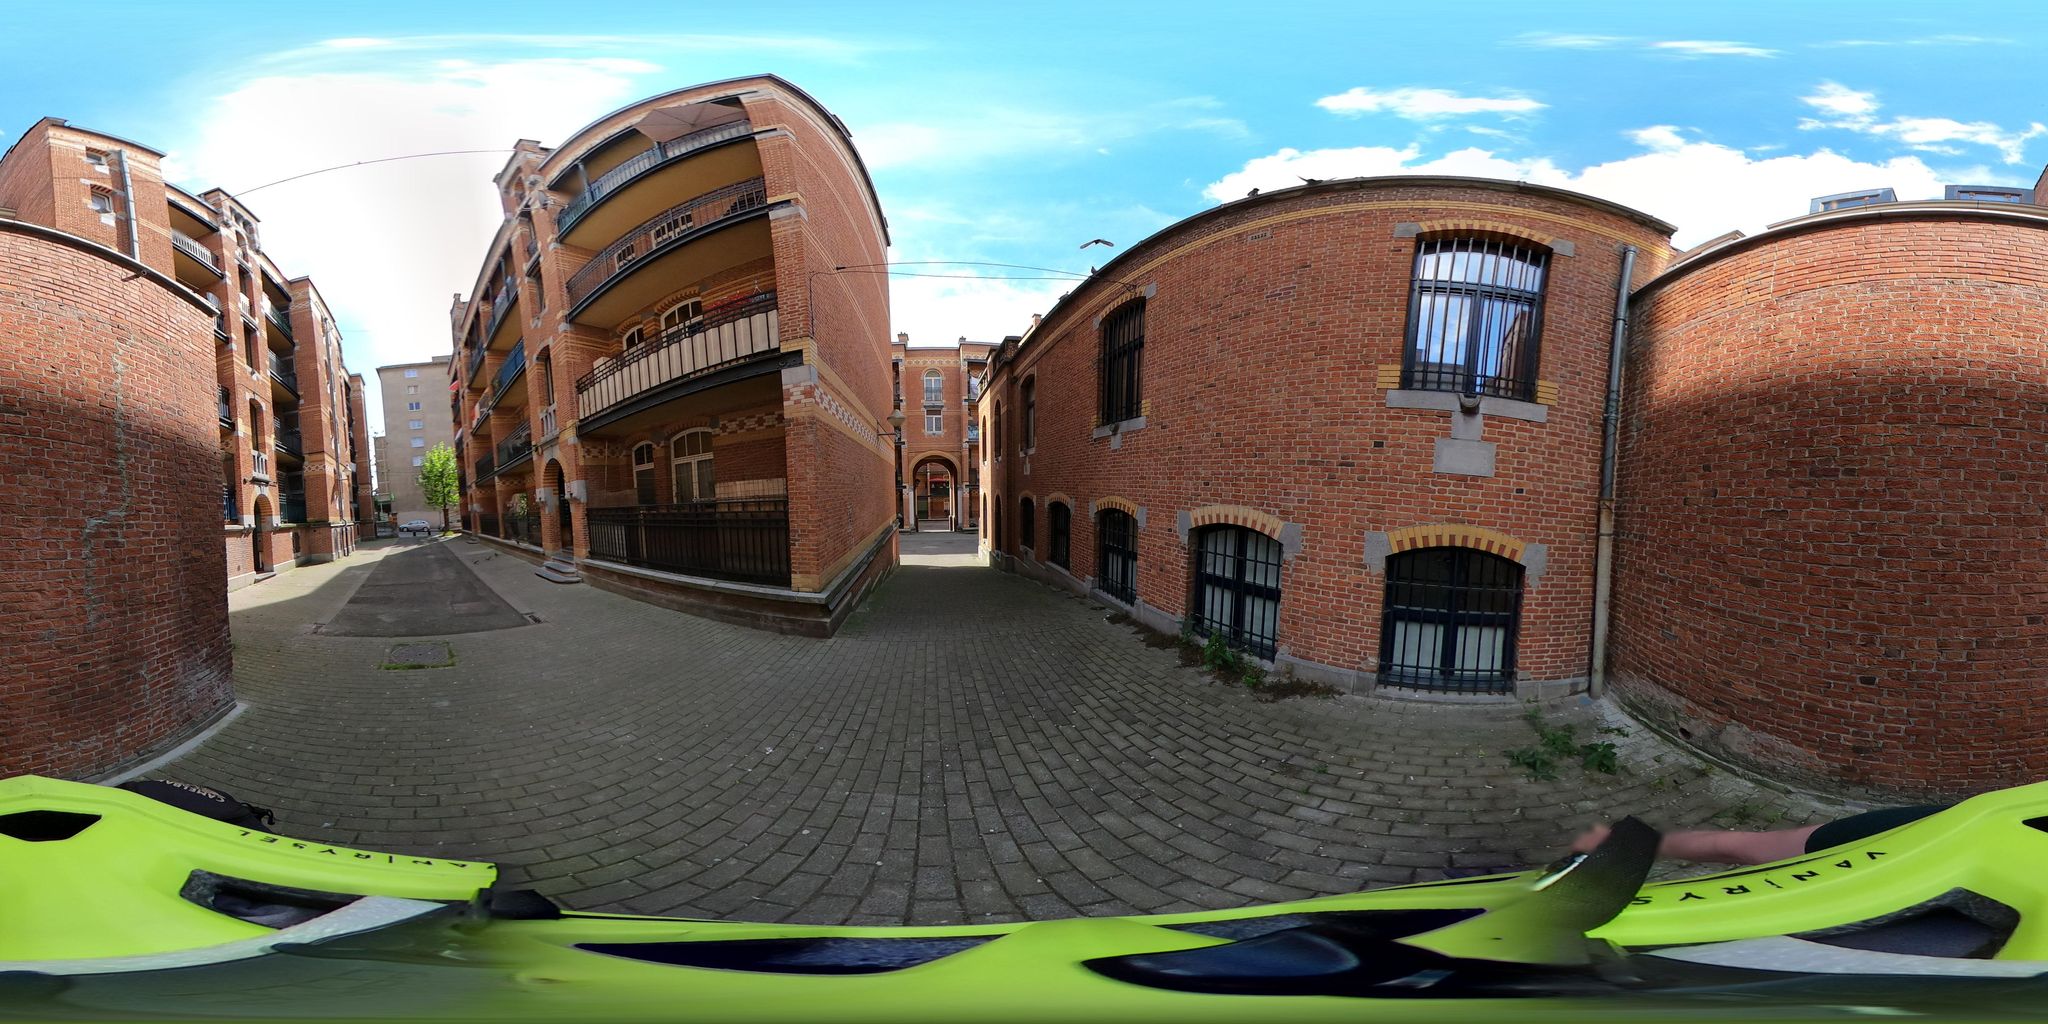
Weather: clear
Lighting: day
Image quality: good
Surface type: walking surface
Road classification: steps, pedestrian, living_street
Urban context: urban centre
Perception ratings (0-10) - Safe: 0.75, Lively: 7.25, Beautiful: 1.55, Boring: 4.28, Depressing: 3.33, Wealthy: 3.42